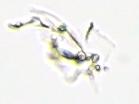
Label: Detritus